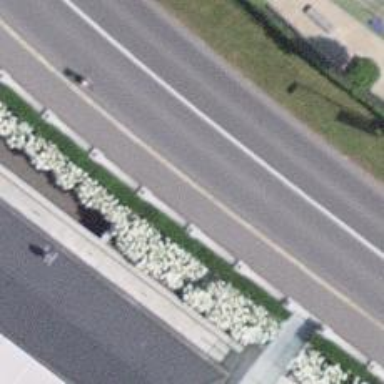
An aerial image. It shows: Sidewalk.